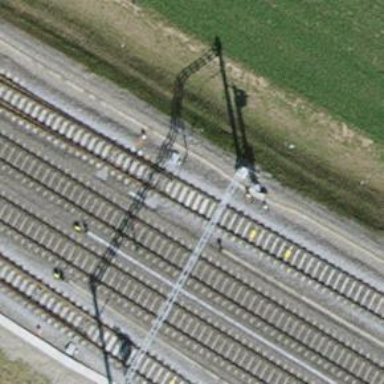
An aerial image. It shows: Railway signal.